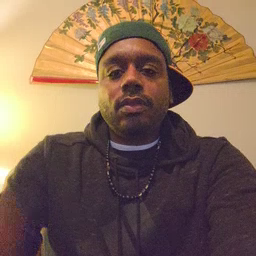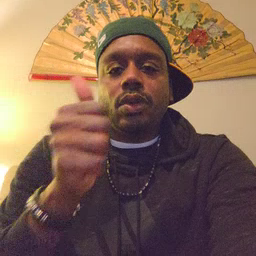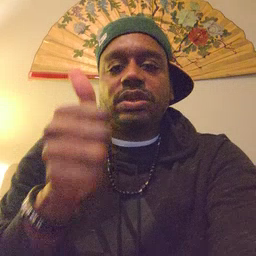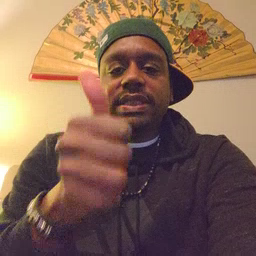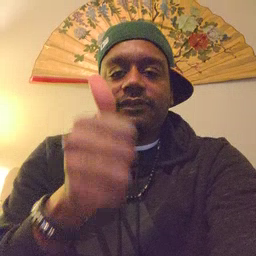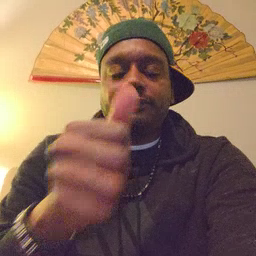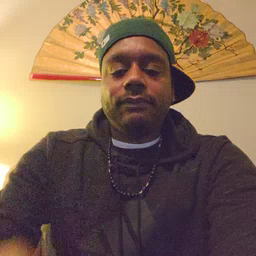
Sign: yourself